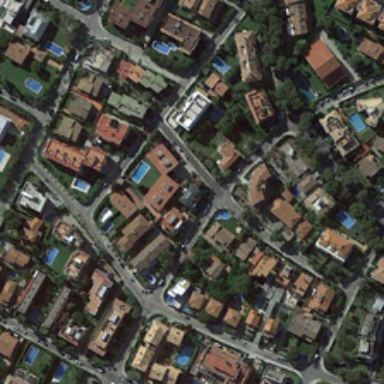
This densely populated area is a residential area .